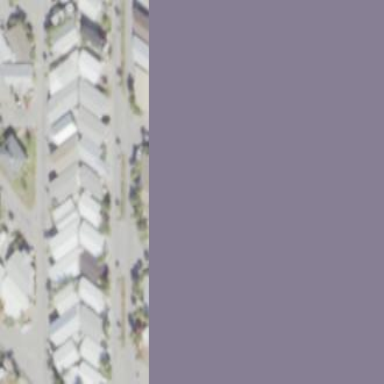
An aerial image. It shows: Residential area composed of single-family homes.